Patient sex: M
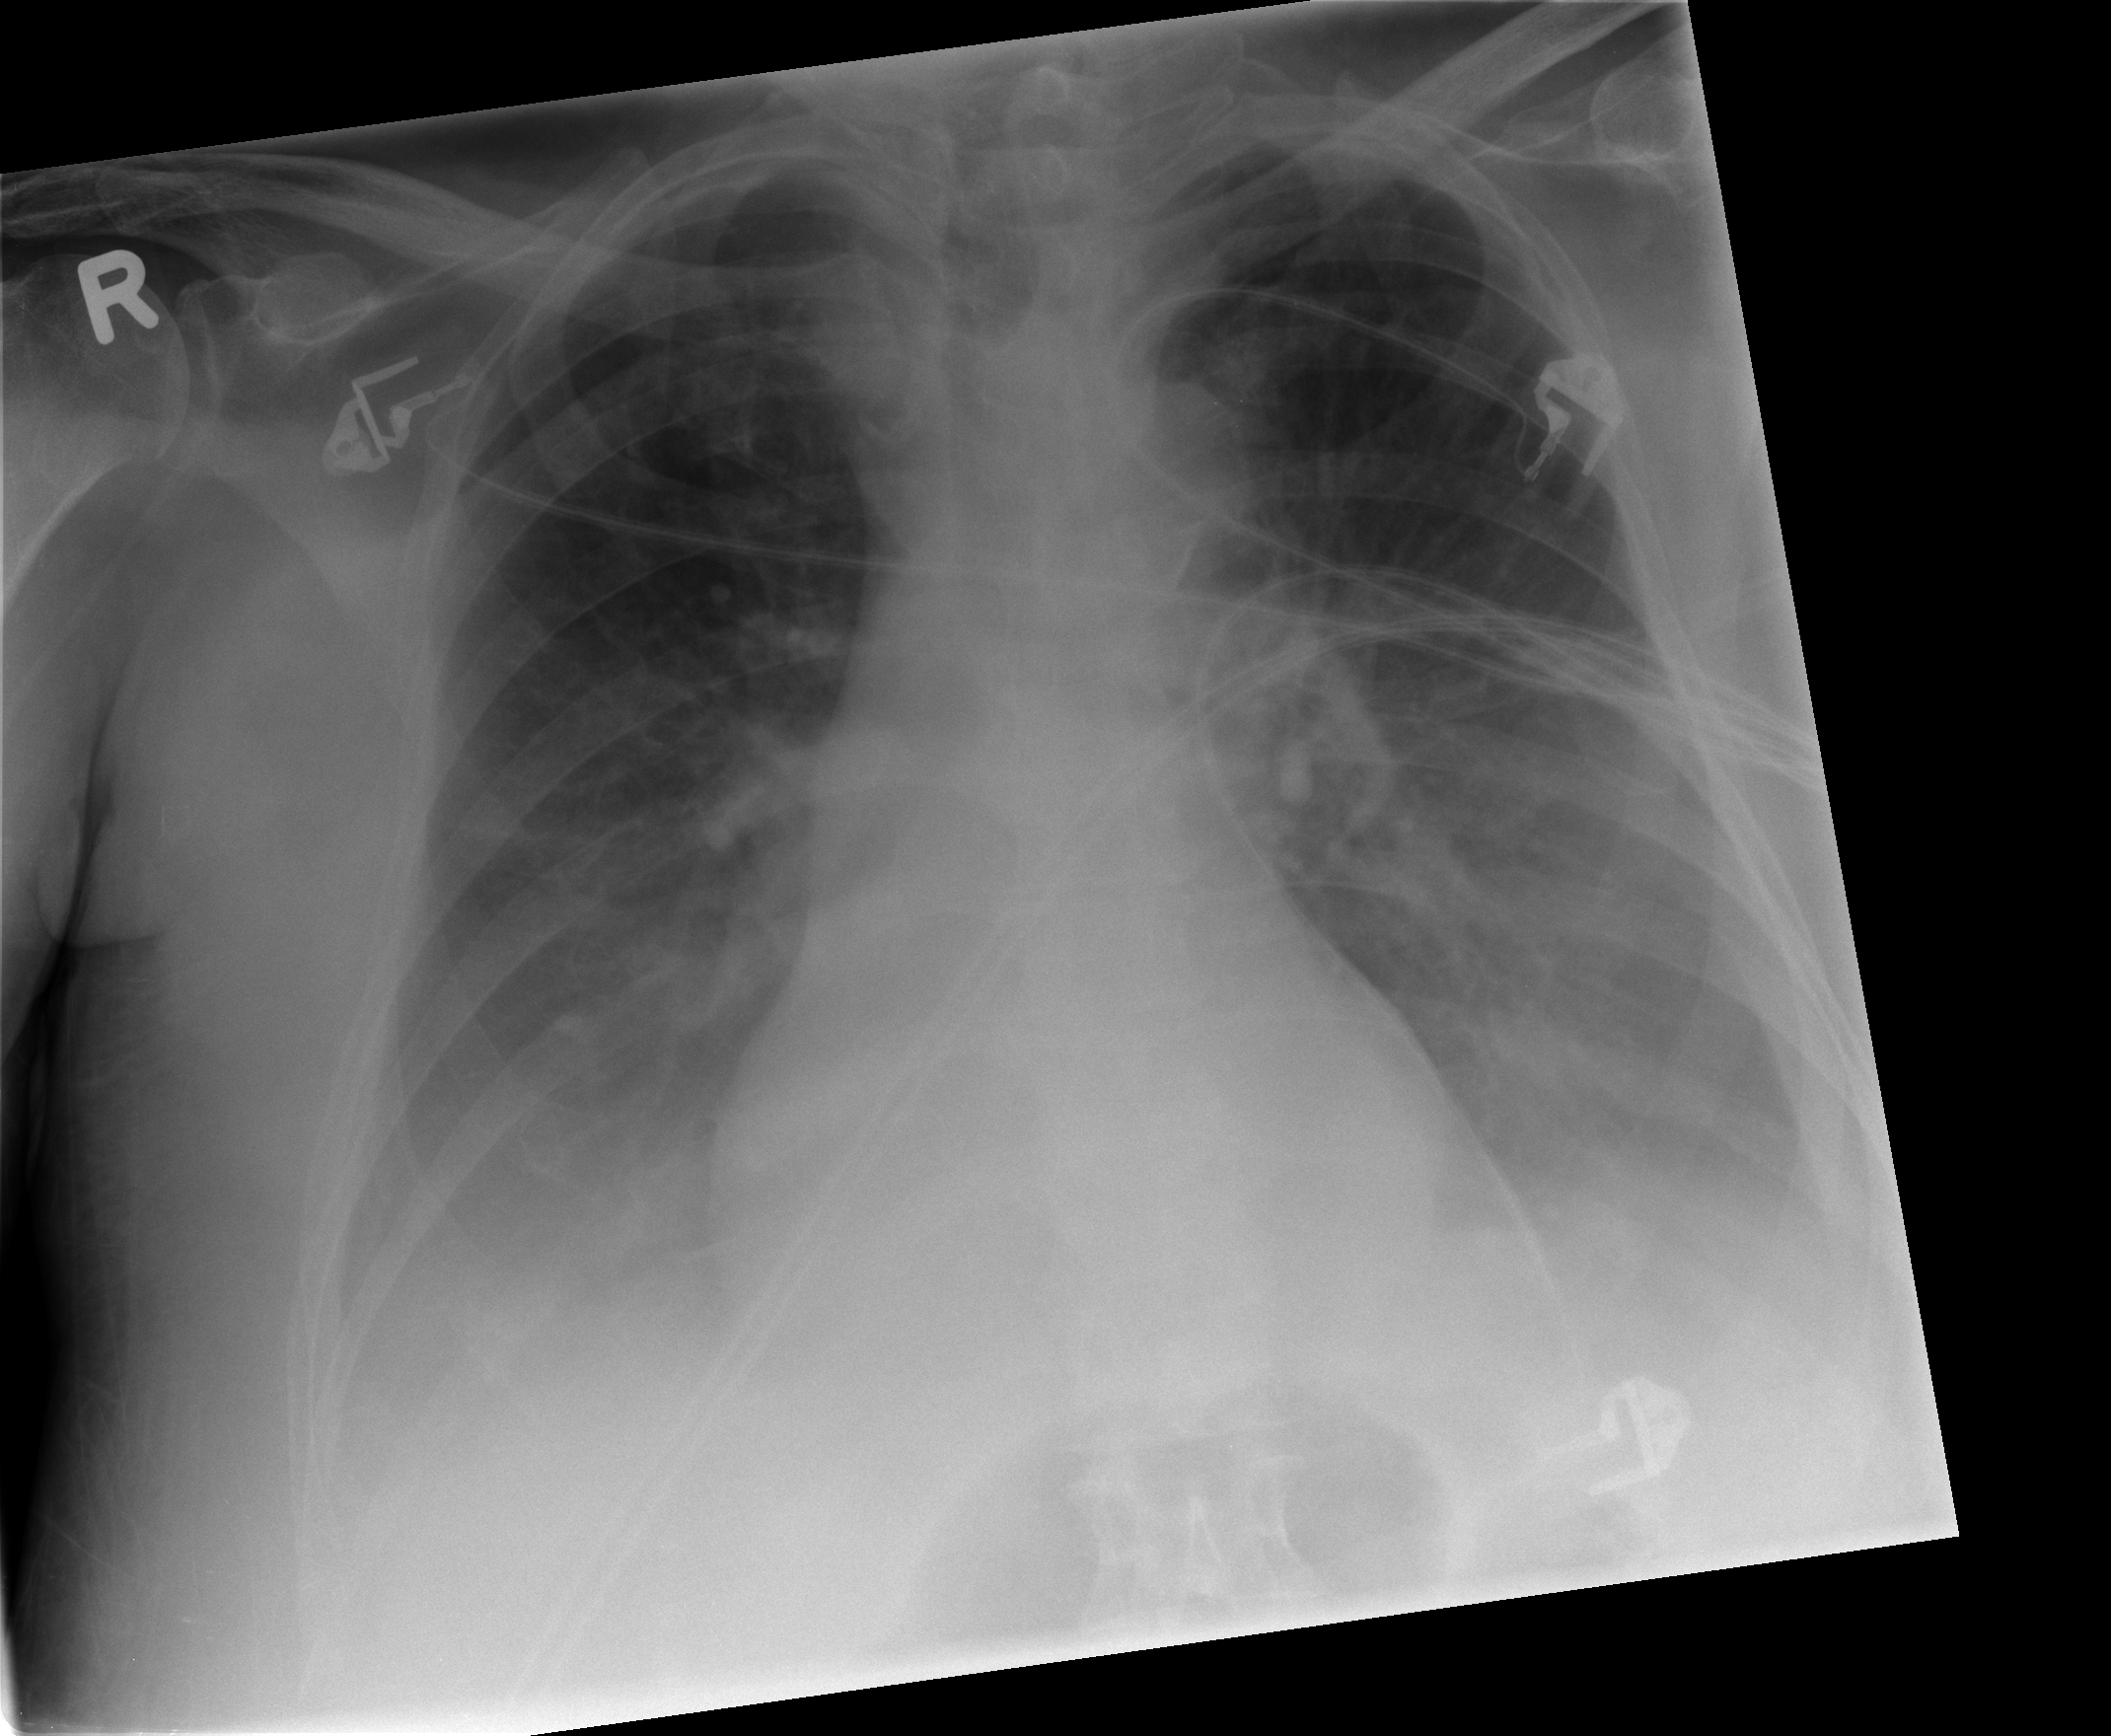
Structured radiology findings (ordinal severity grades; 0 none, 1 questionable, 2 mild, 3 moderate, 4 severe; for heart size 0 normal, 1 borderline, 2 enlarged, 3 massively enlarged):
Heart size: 2
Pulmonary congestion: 2
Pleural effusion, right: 3
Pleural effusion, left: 3
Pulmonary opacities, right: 1
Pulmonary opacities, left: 2
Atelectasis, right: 2
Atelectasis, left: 2